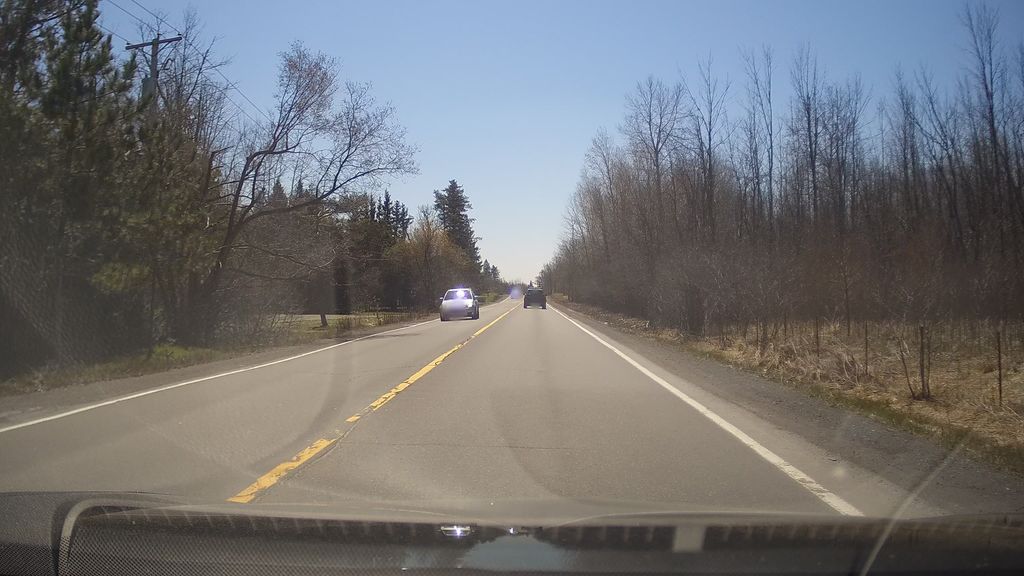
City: ottawa-gatineau